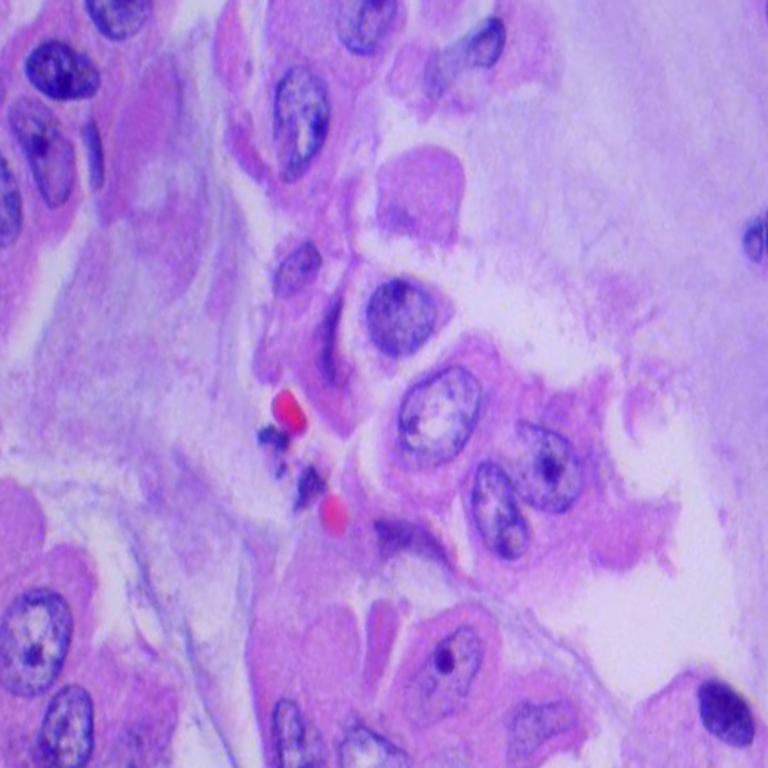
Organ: lung
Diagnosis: adenocarcinomas